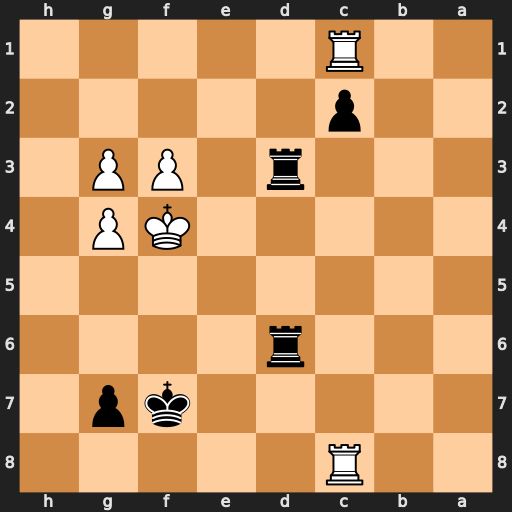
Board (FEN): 2R5/5kp1/3r4/8/5KP1/3r1PP1/2p5/2R5
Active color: b
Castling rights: -
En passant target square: -
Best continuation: Rf6+ Ke4 Rd1 Rc7+ Kg6 Rxg7+ Kxg7